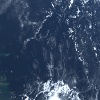
Label: water